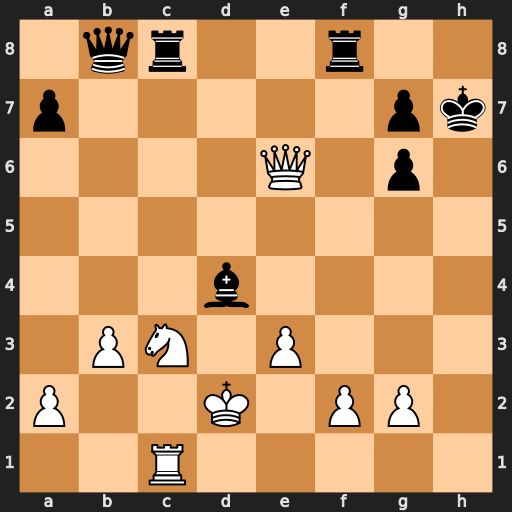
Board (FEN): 1qr2r2/p5pk/4Q1p1/8/3b4/1PN1P3/P2K1PP1/2R5
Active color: w
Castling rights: -
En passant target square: -
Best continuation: Rh1+ Qh2 Rxh2#